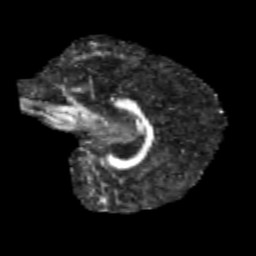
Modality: FA
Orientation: sagittal
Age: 13
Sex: male
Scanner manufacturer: siemens
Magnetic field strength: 3 T
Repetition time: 3.8 s
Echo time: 0.07 s